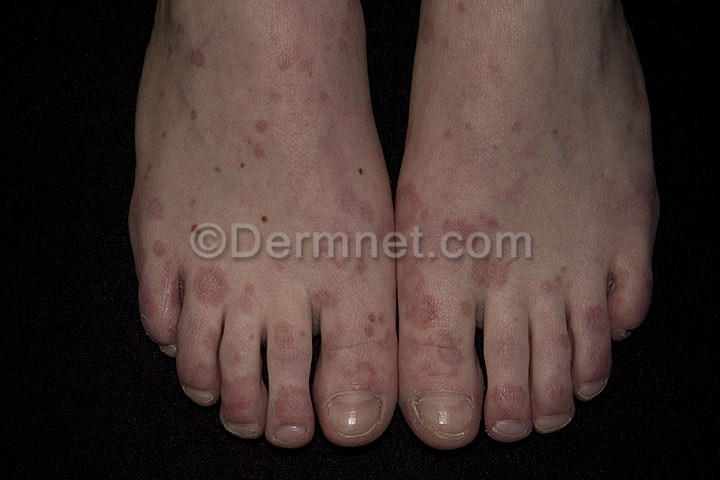
Disease: Vasculitis Photos